Question: What does it provide?
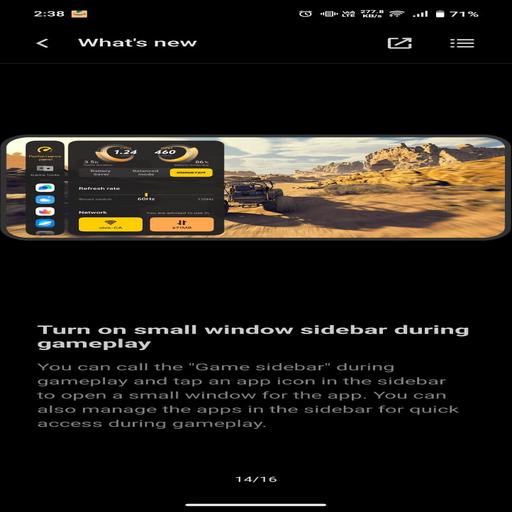
Answer: Quick access